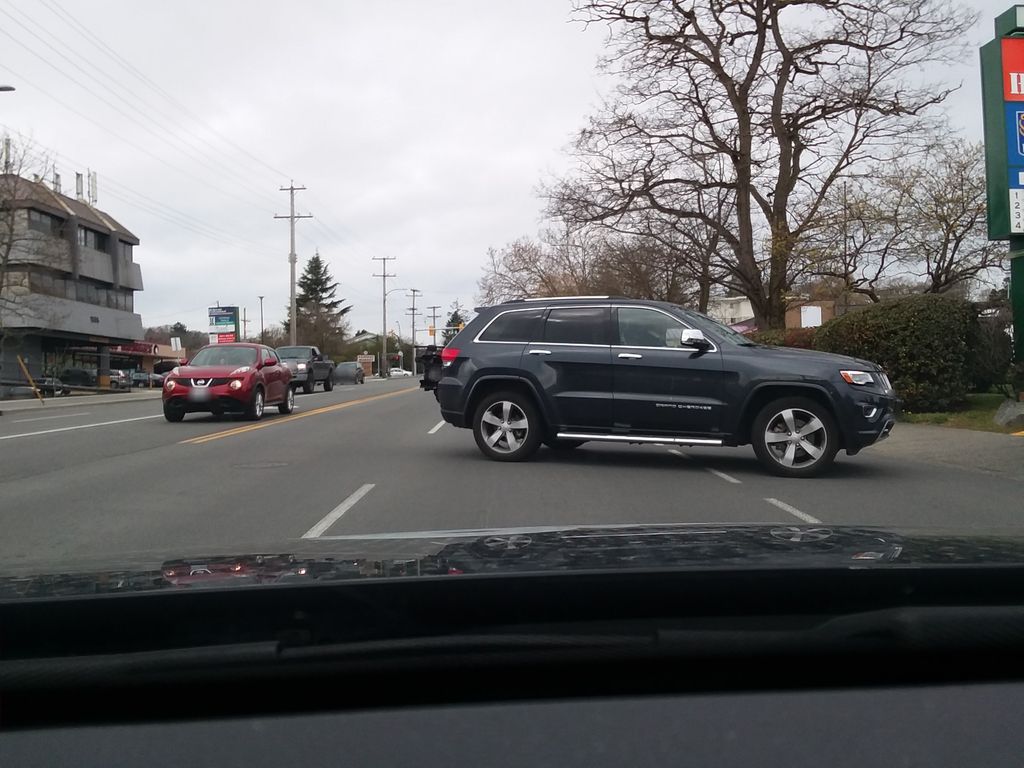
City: victoria